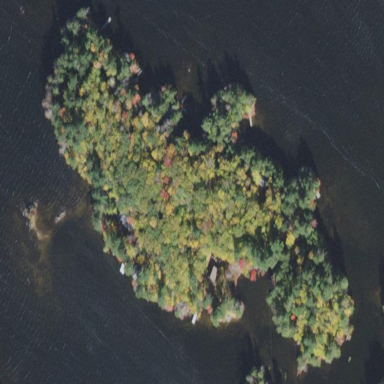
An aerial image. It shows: Island covered with woodland.